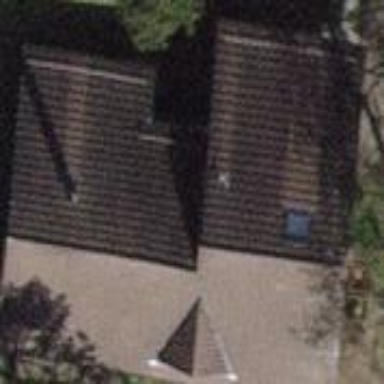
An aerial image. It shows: Building with tiled roof.